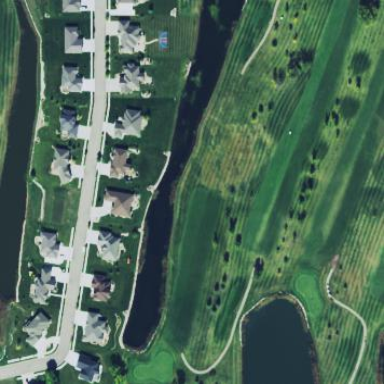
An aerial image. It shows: Golf course surrounded by greenery.